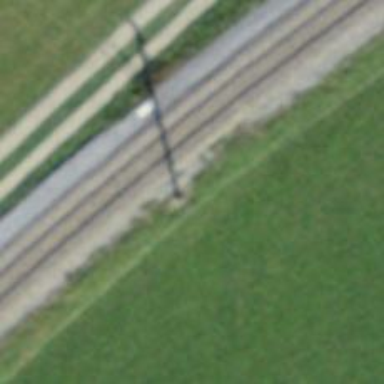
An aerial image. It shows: Power pole.